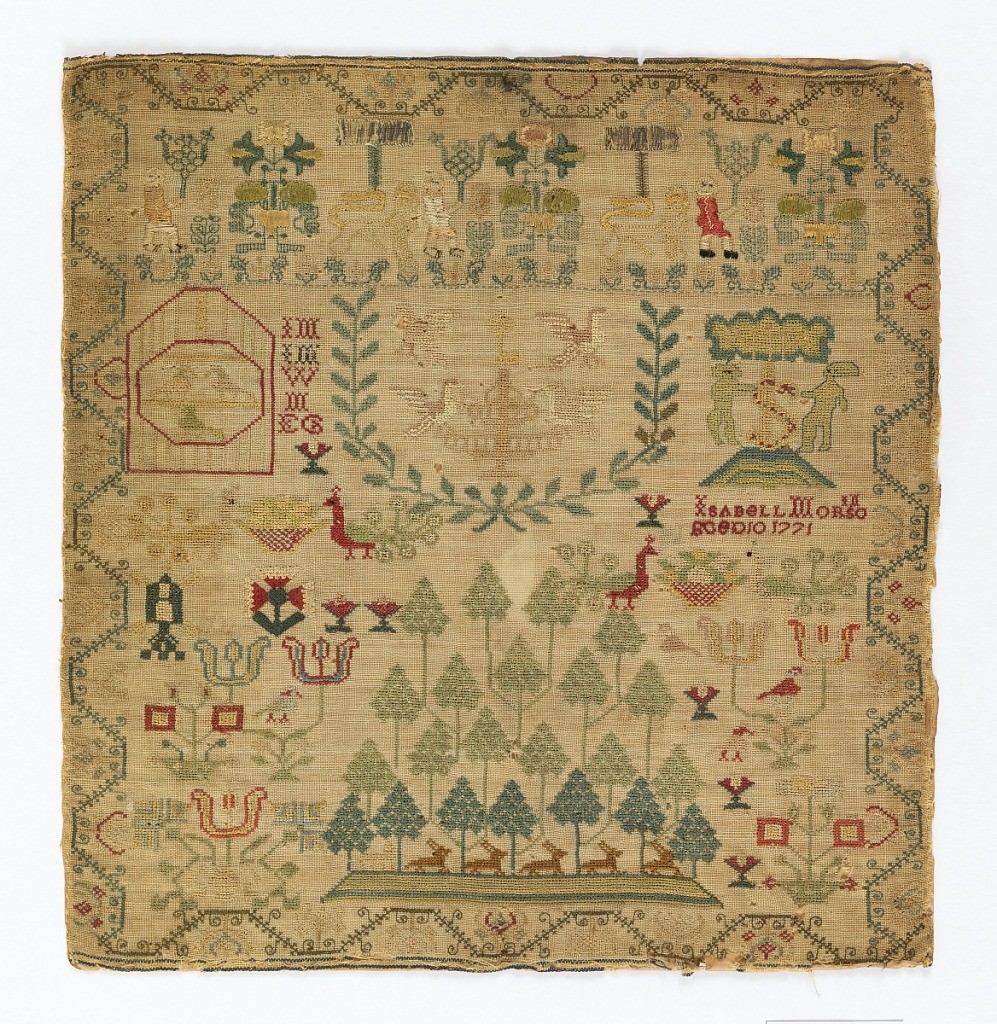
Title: Sampler
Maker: Isabell Morison, Scottish
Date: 1771
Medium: silk and metal-wrapped silk embroidery on wool foundation Technique: embroidered in cross, satin, and stem stitches on plain weave foundation
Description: Bands of pattern withing a curving floral border.  Large arrangement of trees at bottom.